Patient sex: M
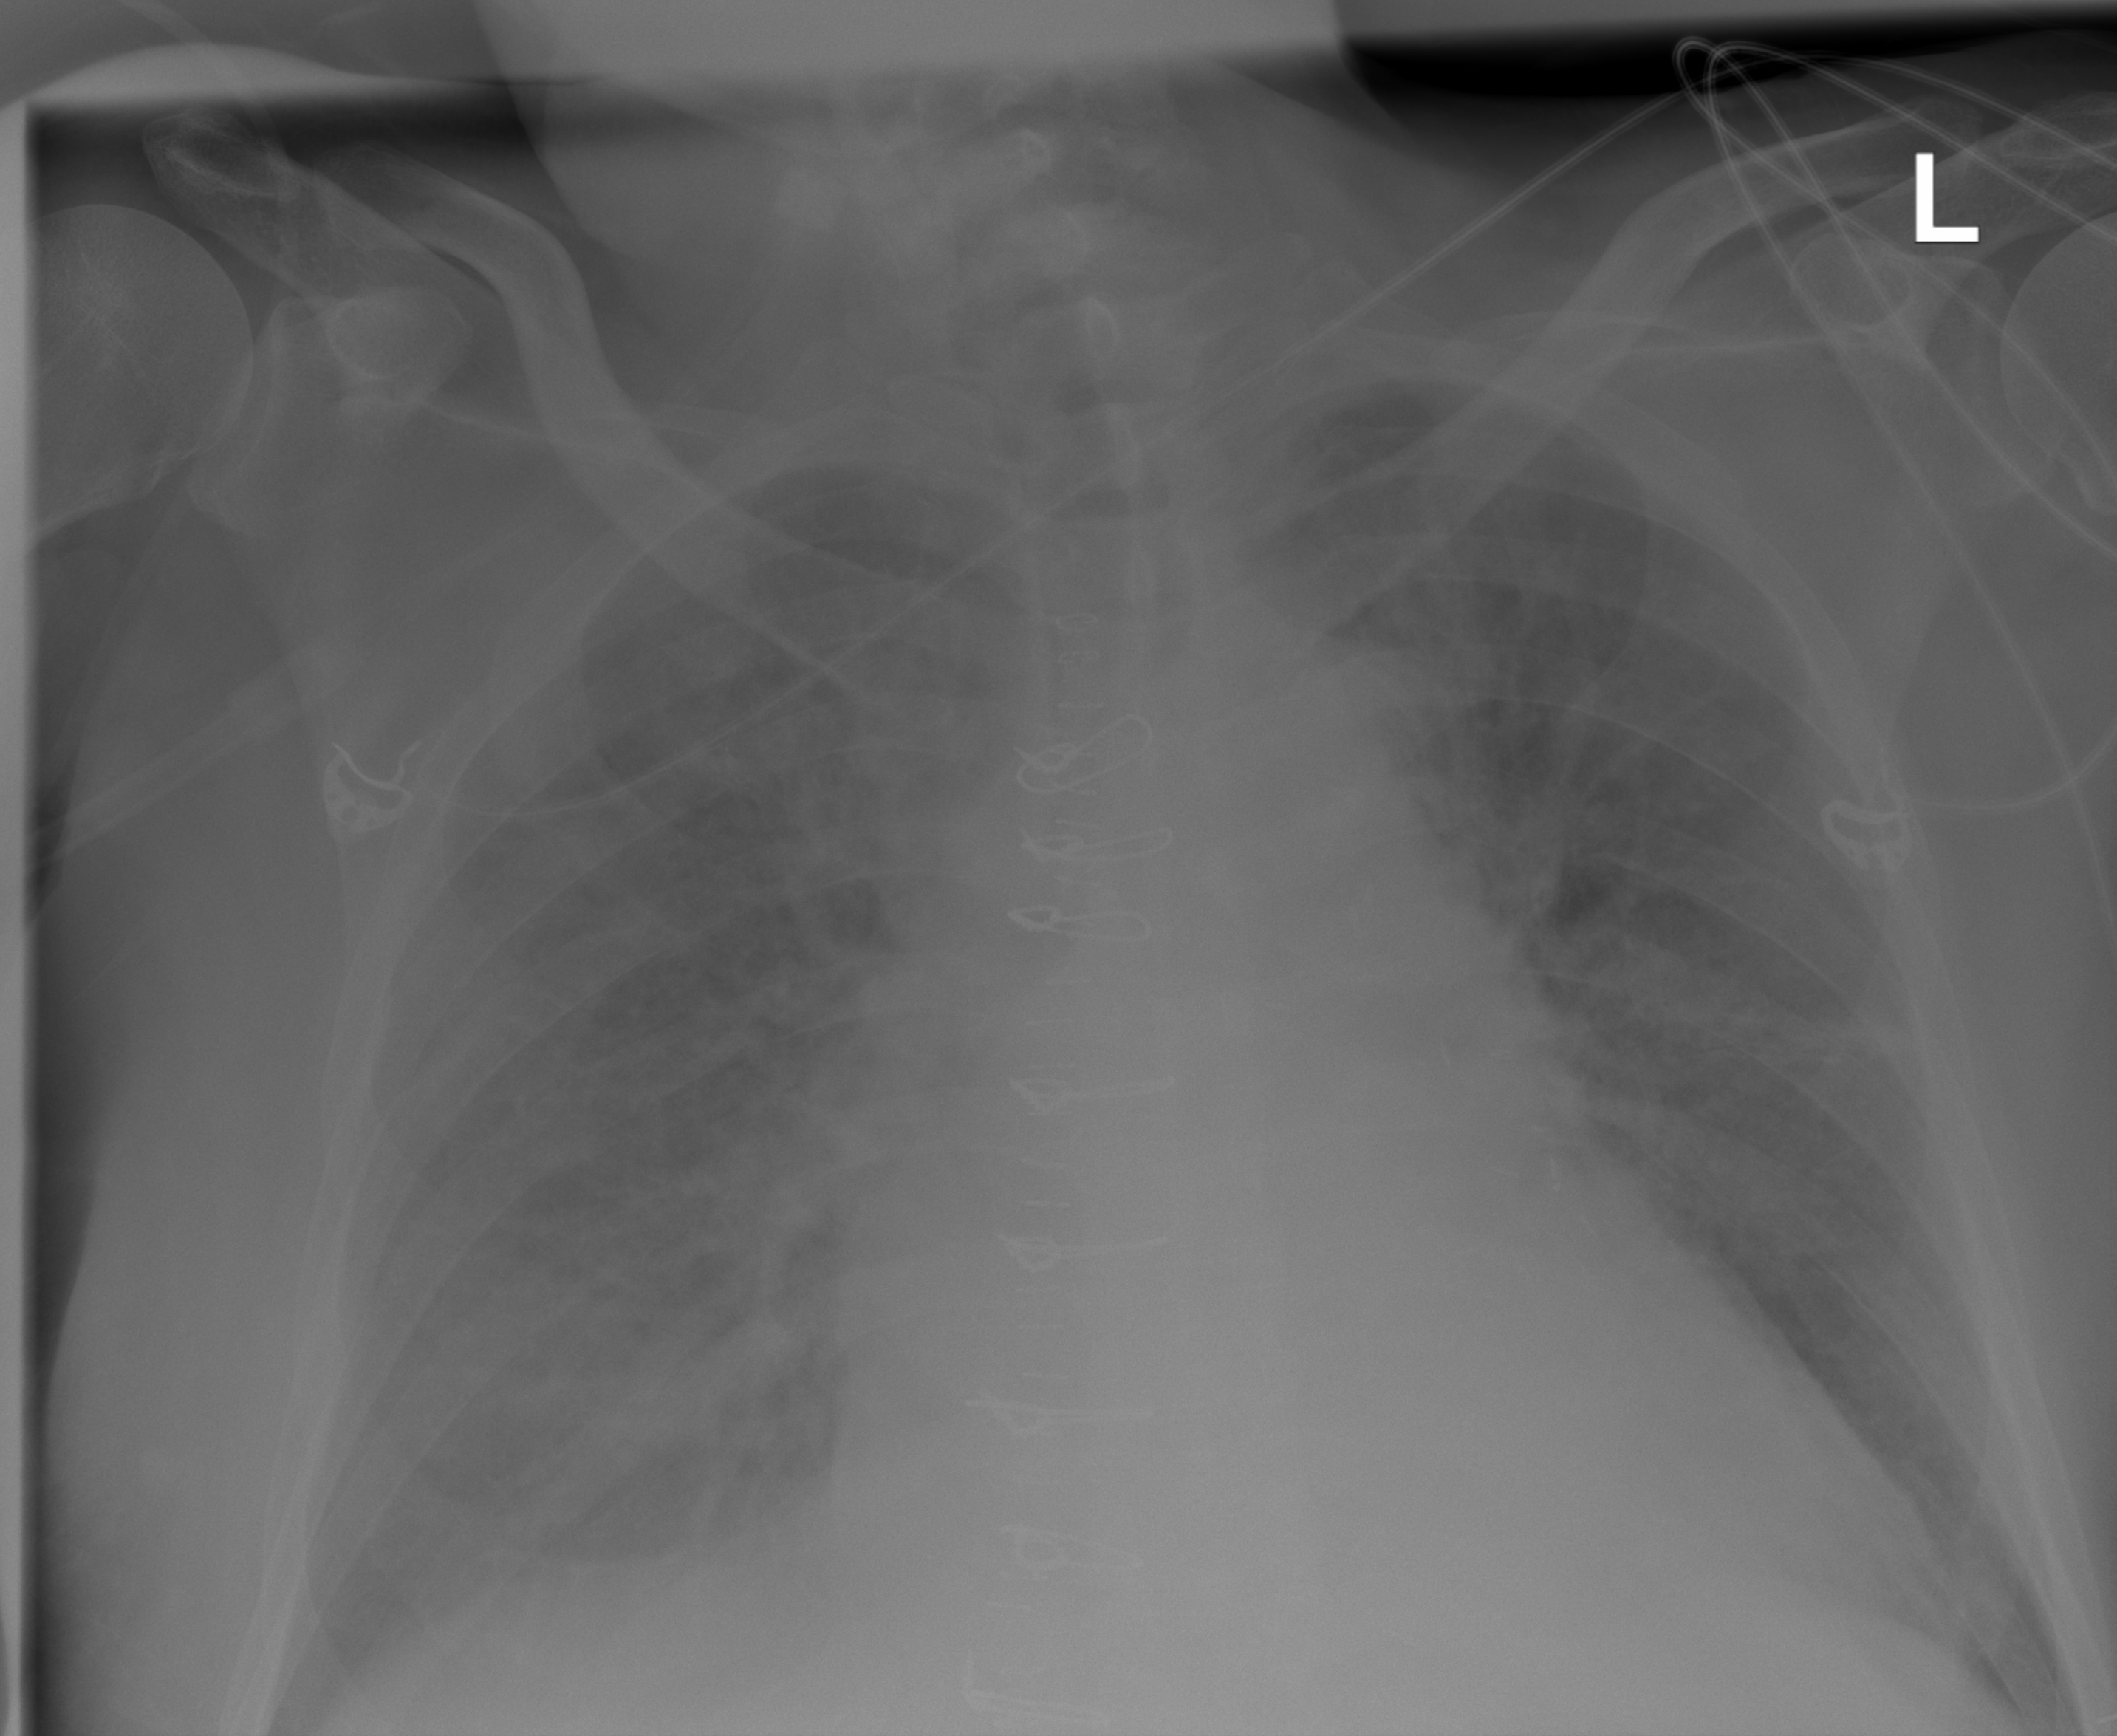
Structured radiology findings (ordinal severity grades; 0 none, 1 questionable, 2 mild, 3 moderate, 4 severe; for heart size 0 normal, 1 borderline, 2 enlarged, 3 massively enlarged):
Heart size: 2
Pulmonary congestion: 3
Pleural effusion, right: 3
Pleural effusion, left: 2
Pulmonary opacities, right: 2
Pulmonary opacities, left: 2
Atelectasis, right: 2
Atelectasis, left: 2